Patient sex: F
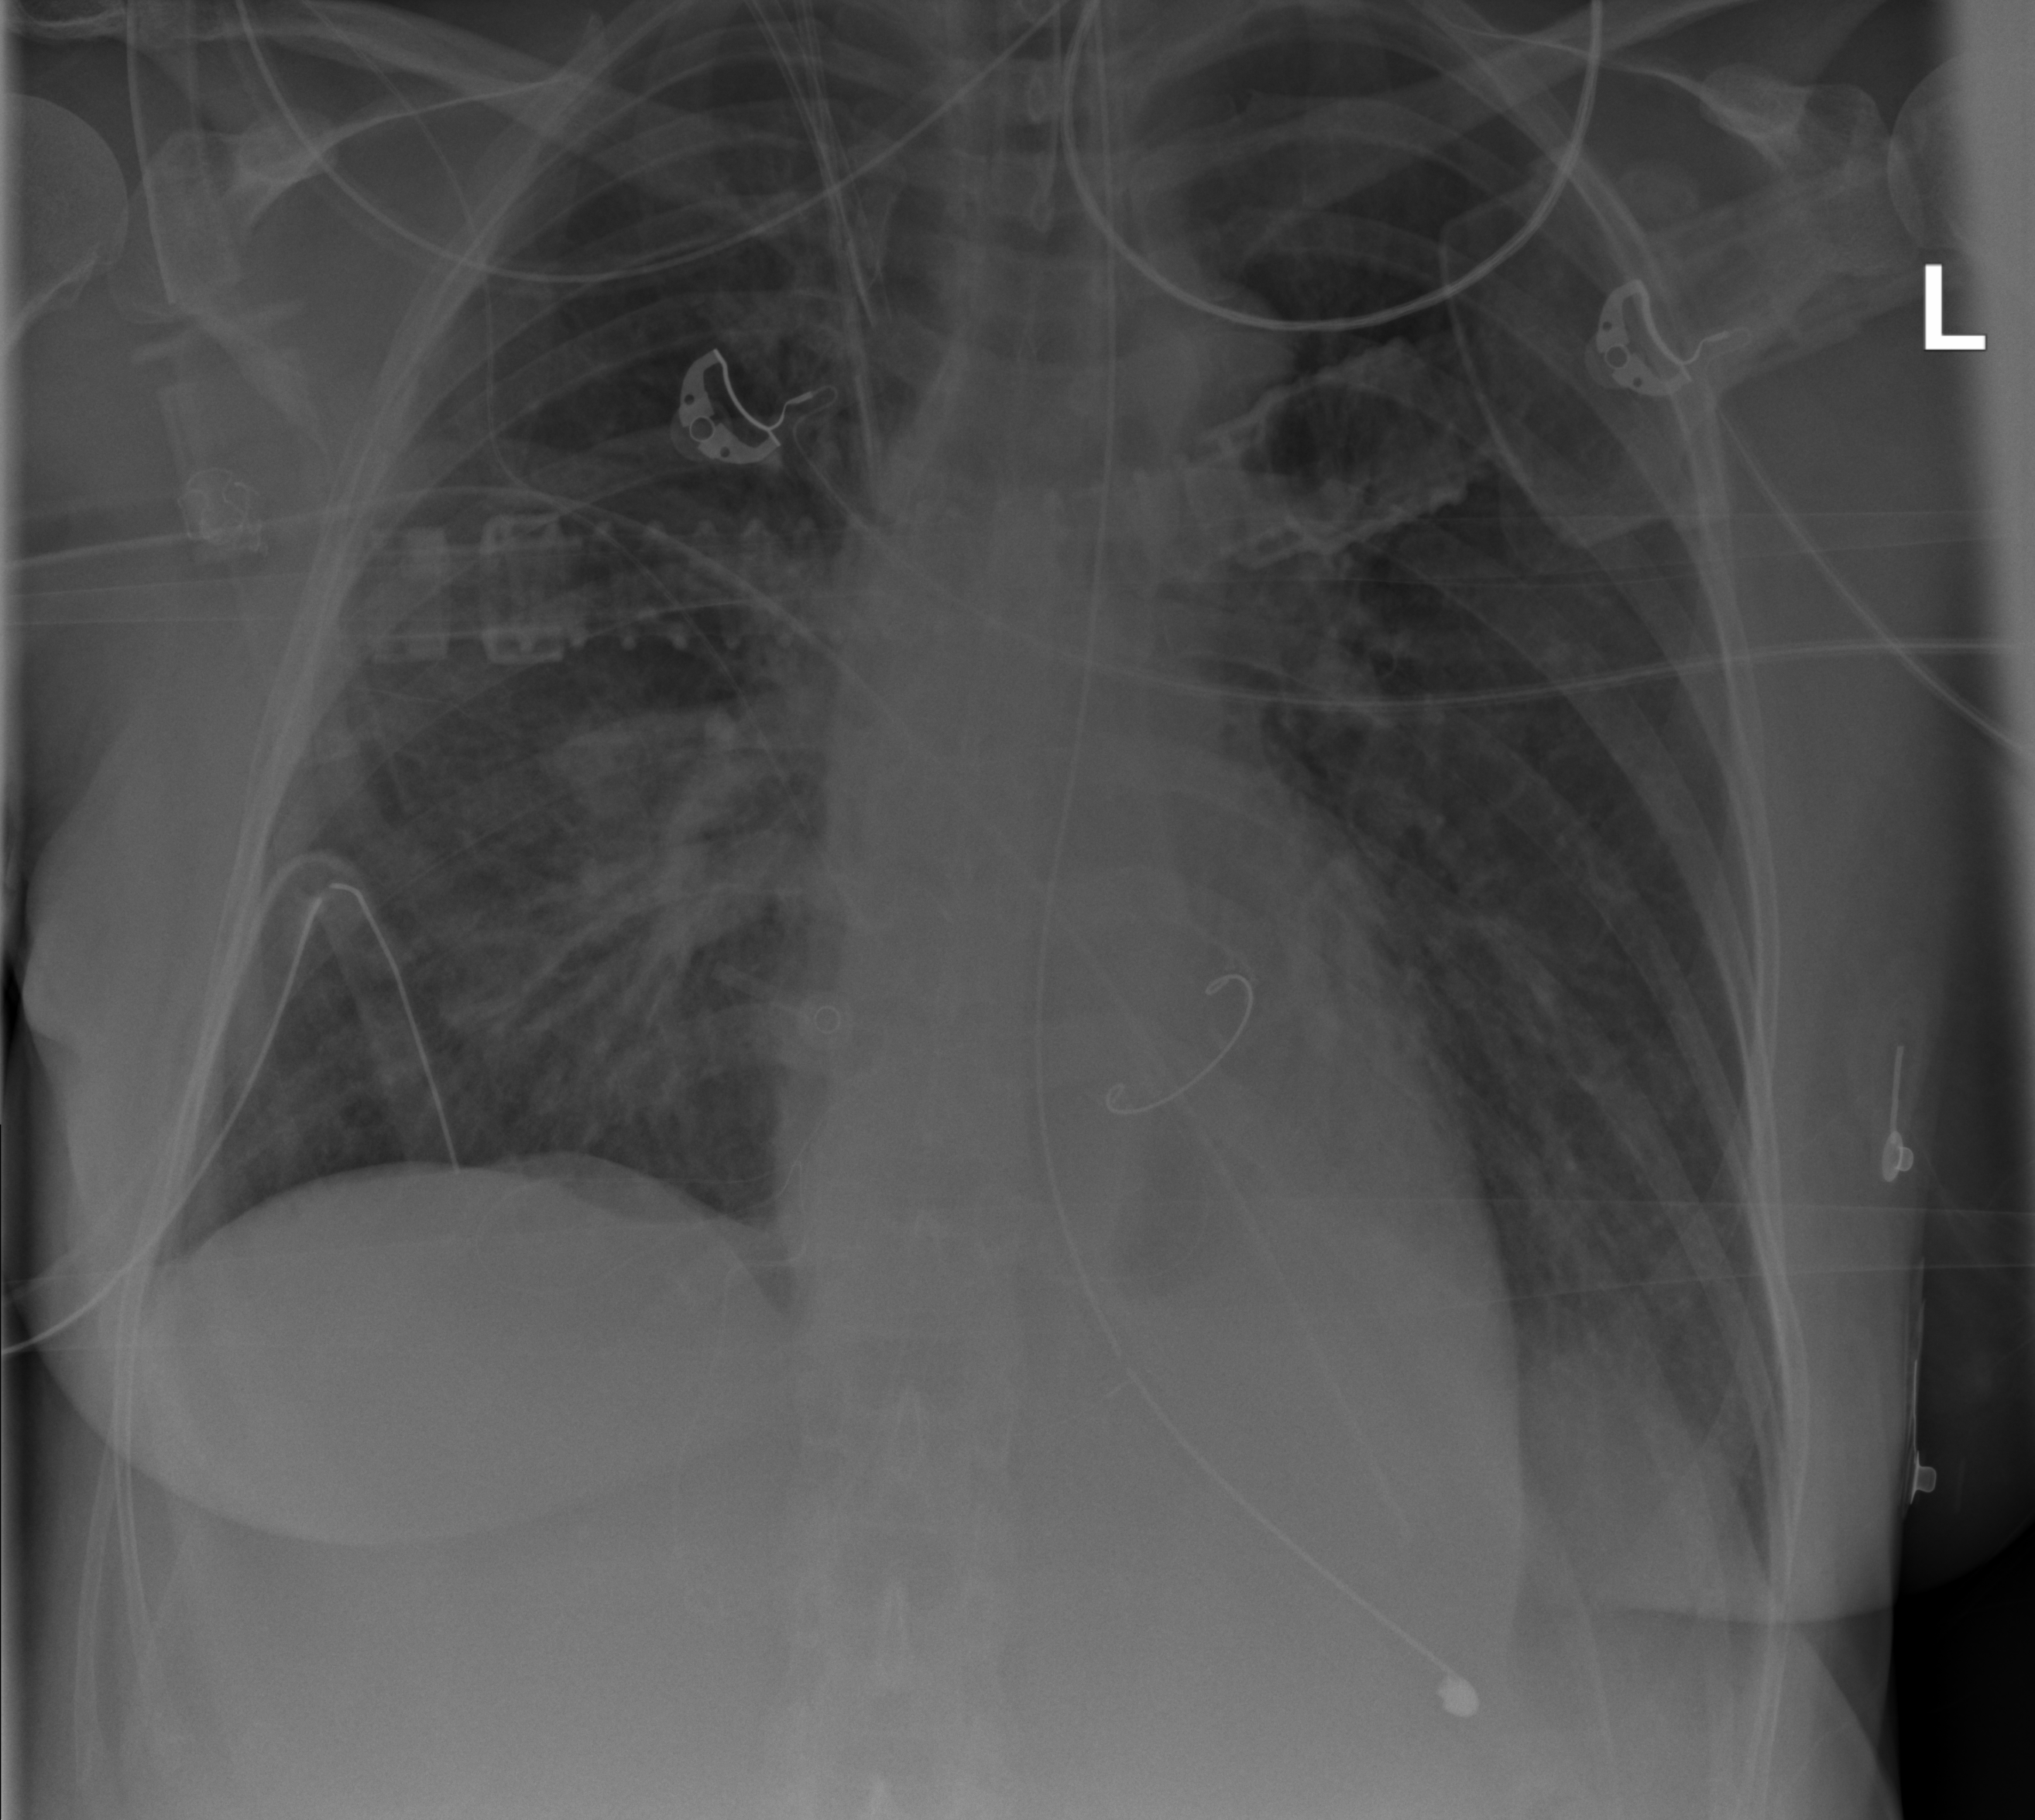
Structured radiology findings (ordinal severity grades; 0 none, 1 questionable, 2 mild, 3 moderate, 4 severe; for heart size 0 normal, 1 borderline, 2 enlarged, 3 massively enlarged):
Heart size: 0
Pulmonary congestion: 2
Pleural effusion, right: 1
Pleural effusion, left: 2
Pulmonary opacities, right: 1
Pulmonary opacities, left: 1
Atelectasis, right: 2
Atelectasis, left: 1